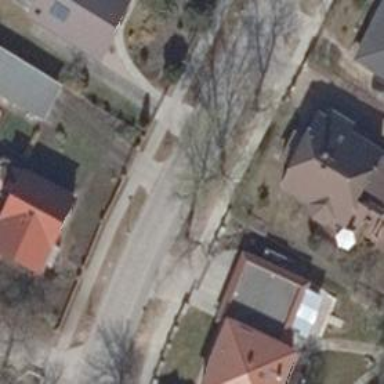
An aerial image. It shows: Residential road.